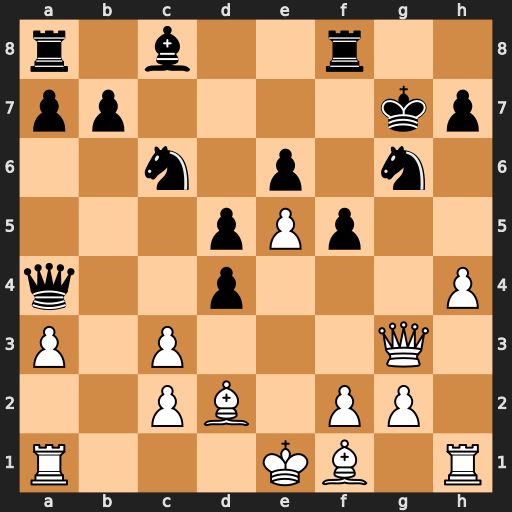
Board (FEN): r1b2r2/pp4kp/2n1p1n1/3pPp2/q2p3P/P1P3Q1/2PB1PP1/R3KB1R
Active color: w
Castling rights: KQ
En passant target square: -
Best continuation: h5 f4 Bxf4